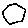
Label: hexagon